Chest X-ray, AP view. Patient: 68 years old, sex M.
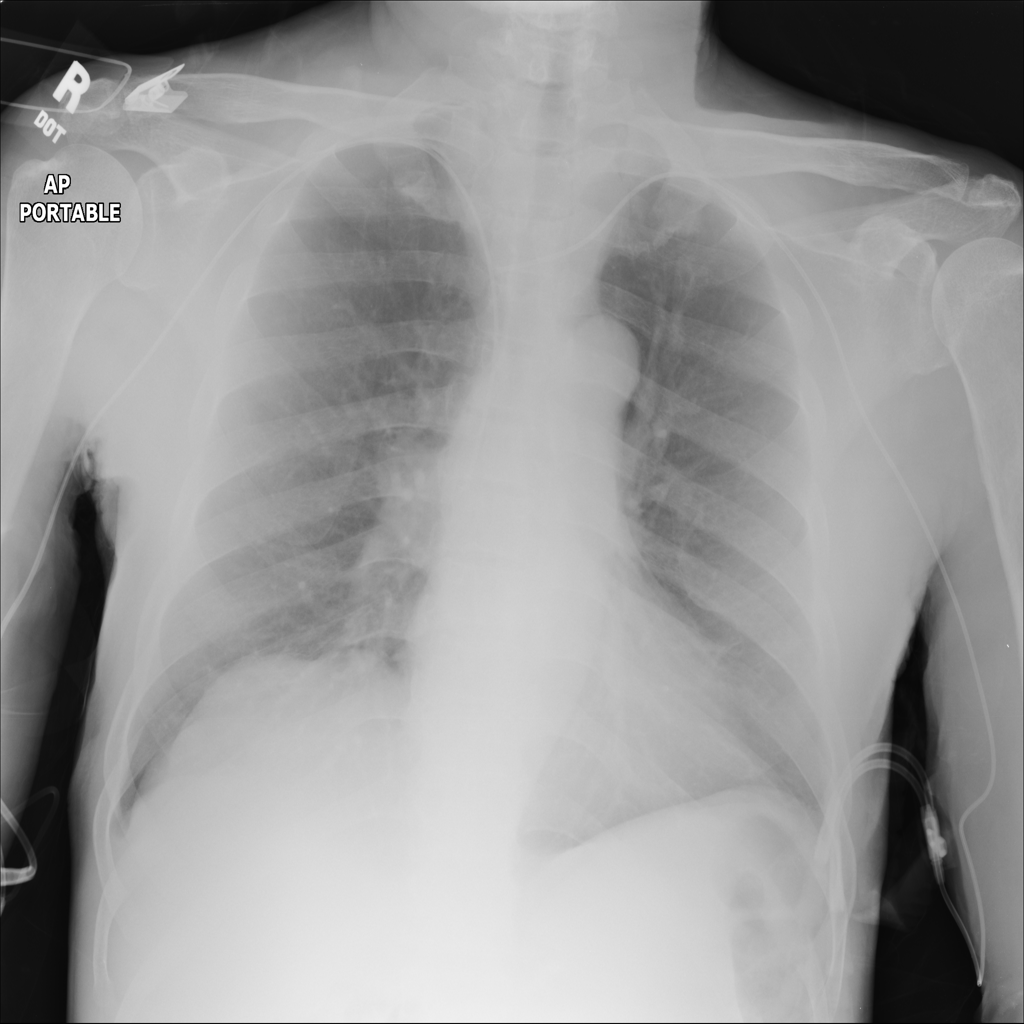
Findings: No Finding